Question:
Here is the picture of my program. All these JMenuItems are in one JFrame and I added JPanels for each of them. When user click on one JMenuItem all JPanels will be invisible and only corresponding JPanel works.
Is it a good way? My class is huge. Before adding functionality is 5000 lines.
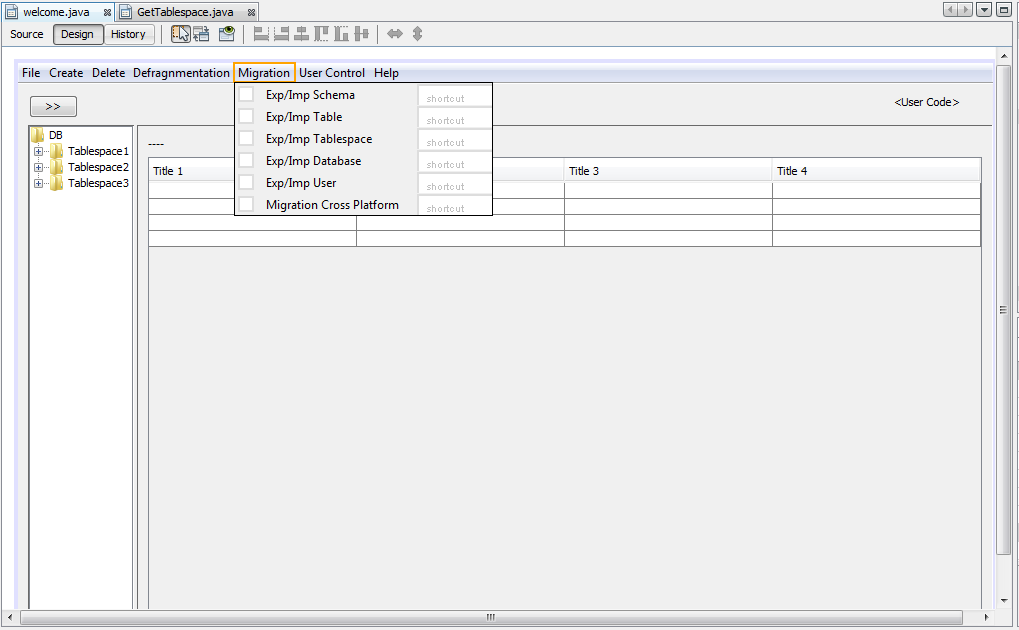
Answer: Since you seem to have a fair number of JPanels, I don't think it would be a good idea to convert them to JFrames, since that would clutter user's dektop (who wants to run one application and all of the sudden find their desktop filled with 6 or more new windows ?).
So the "JPanel" choice seems logical.
Still, in case you want to give your users the option to customly arrange those panels (e.g. overlapping, side-by-side etc), then <URL> might be a nice solution.
(Also, take a look at the relevant section of the <URL>
---
Not directly related to your question, but having such huge classes (5000 lines without functionality...) is not considered a good coding practice (if not anything else for maintanability reasons).
From Oraclre's <URL>:
> Files longer than 2000 lines are cumbersome and should be avoided.
So, it might be a good idea to try and break it down into smaller, more reusable and maintanable pieces of code/classes.